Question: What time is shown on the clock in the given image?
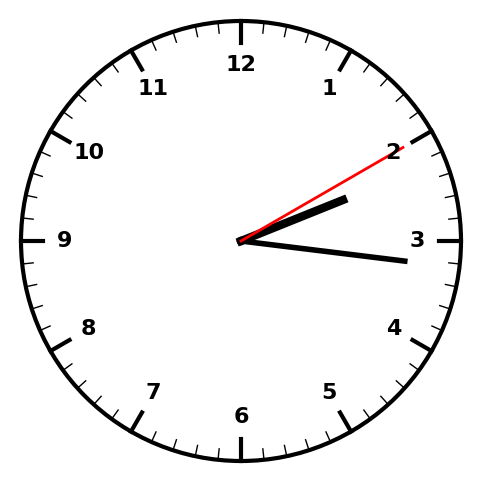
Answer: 02:16:10